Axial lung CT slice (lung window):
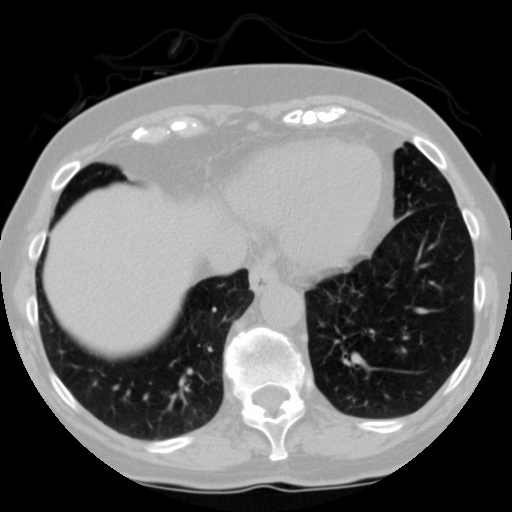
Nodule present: no